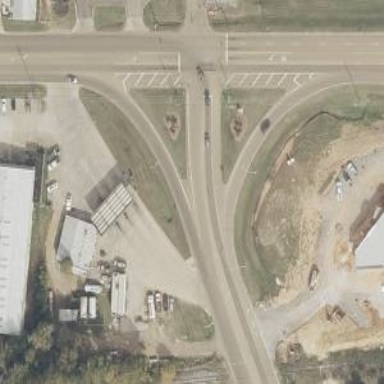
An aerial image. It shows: Primary link road with asphalt surface.